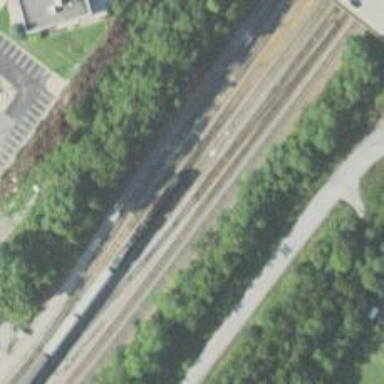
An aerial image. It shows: Railway yard.